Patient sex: M
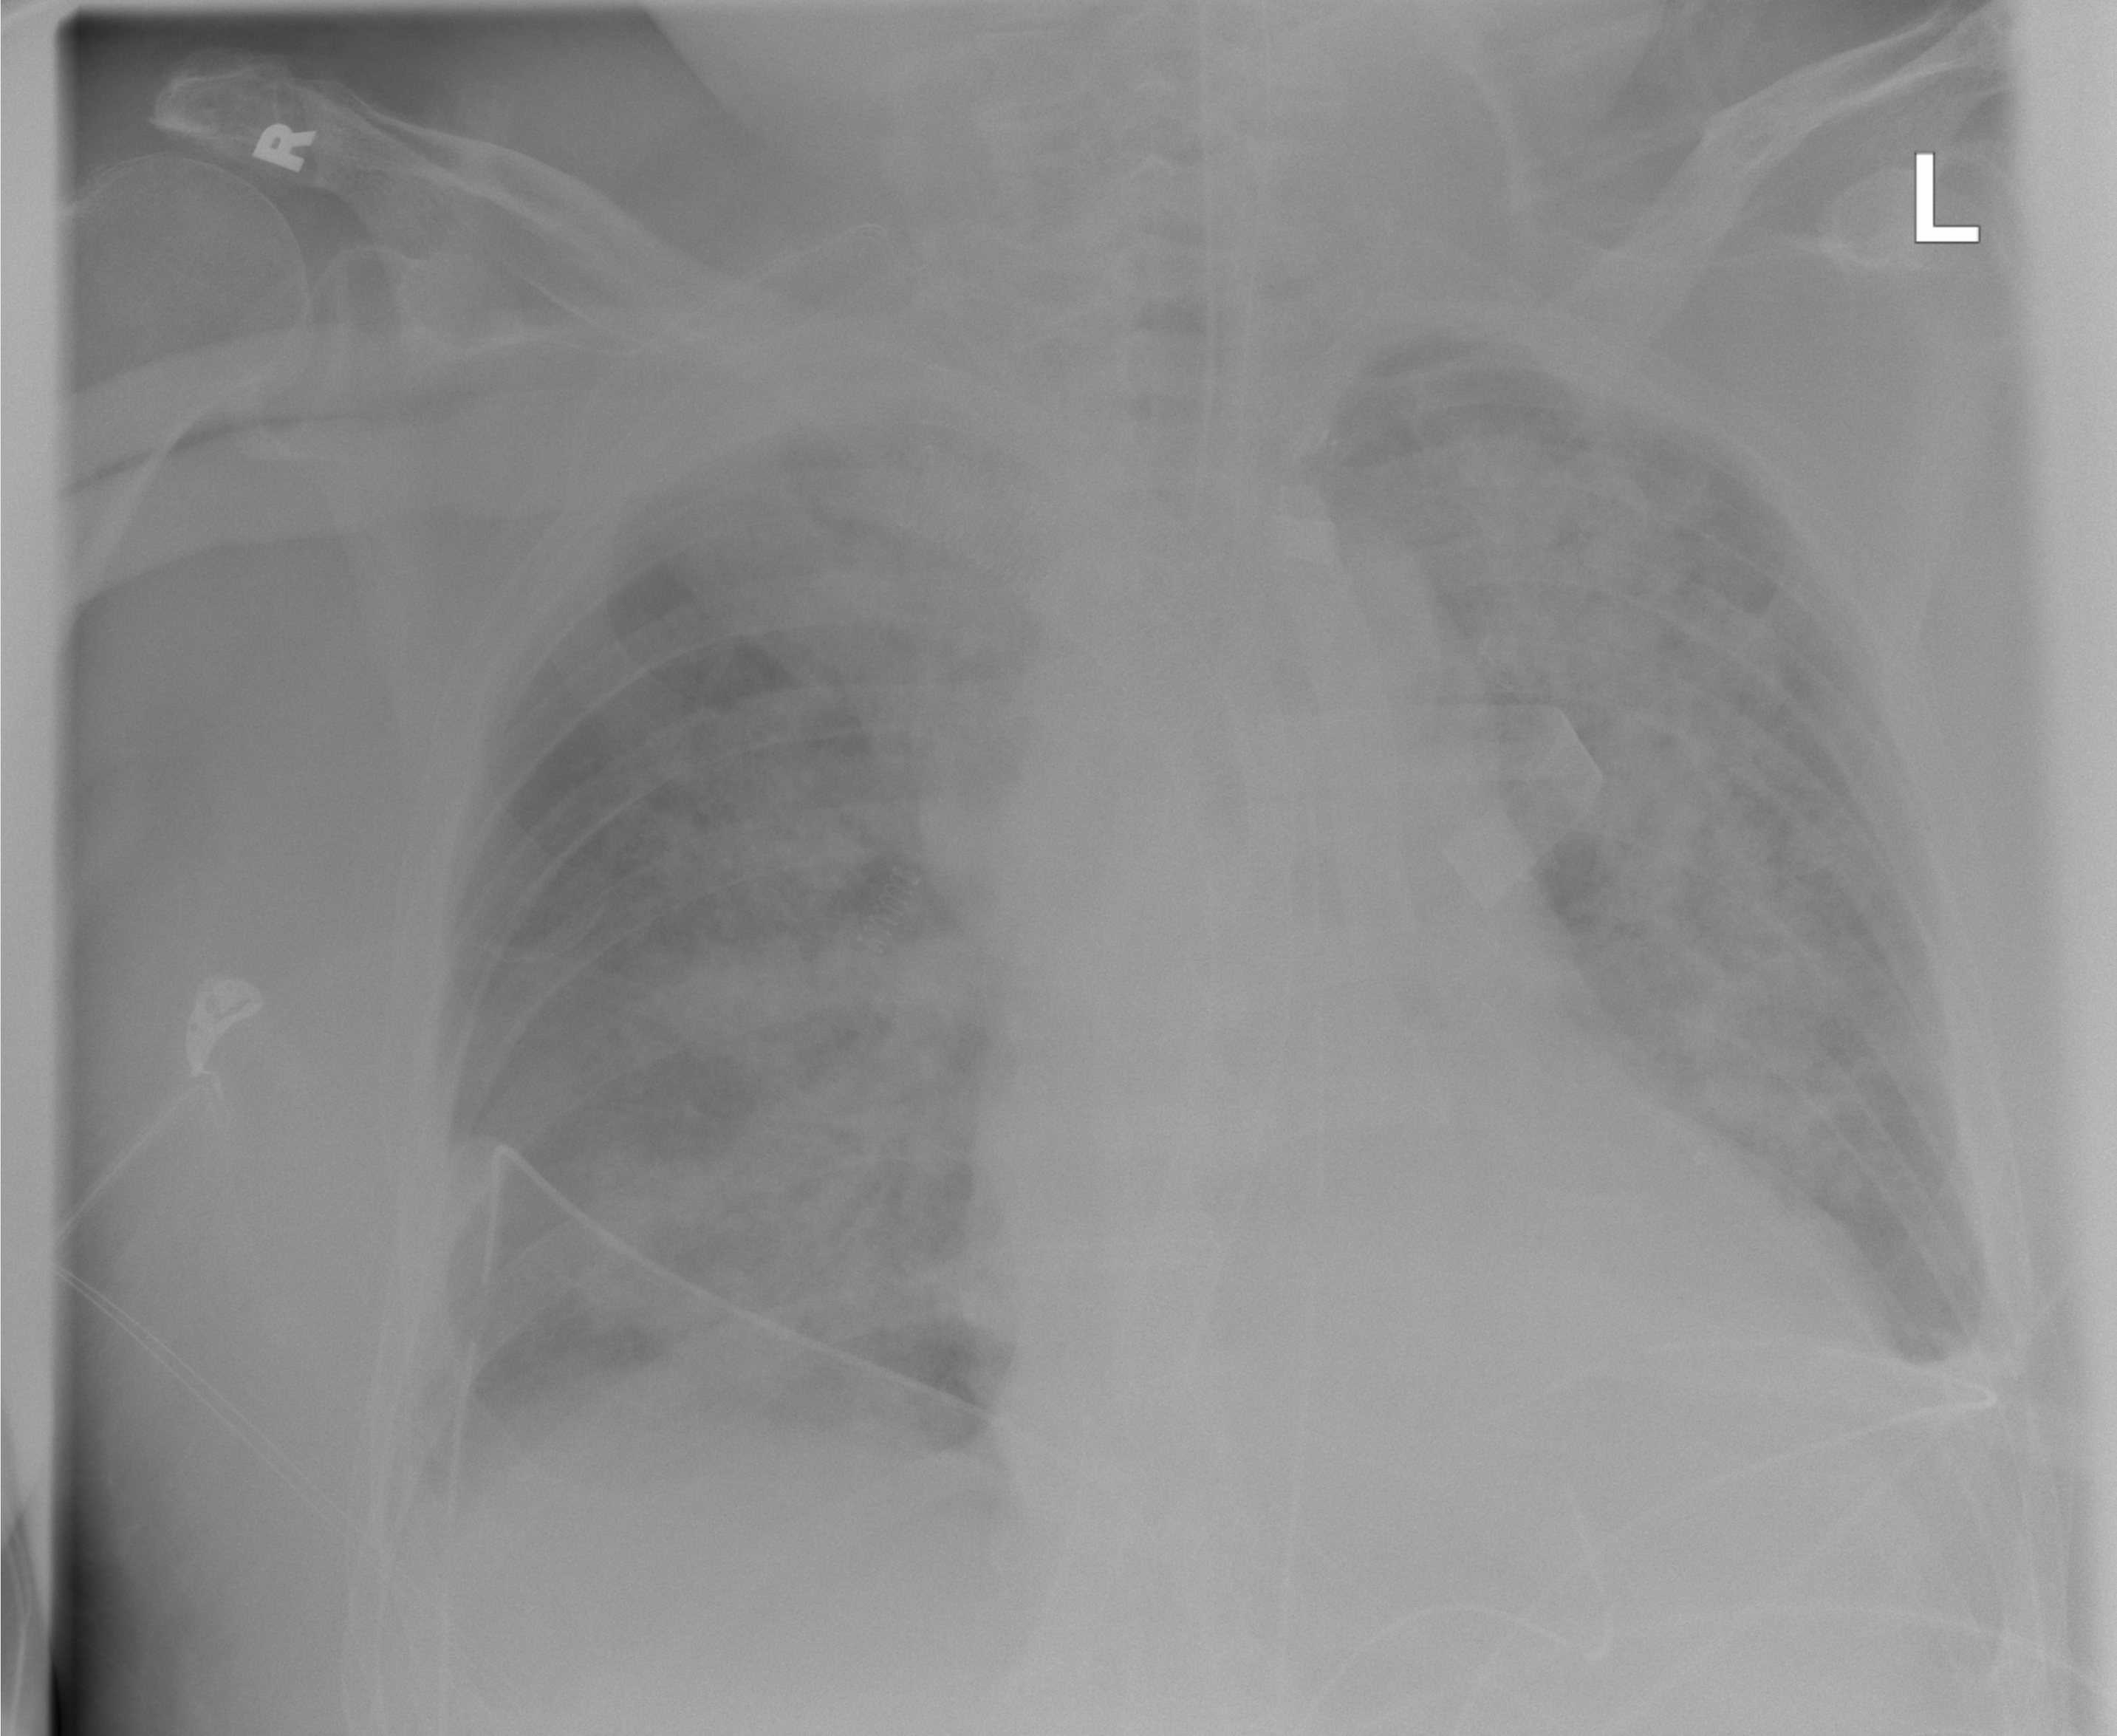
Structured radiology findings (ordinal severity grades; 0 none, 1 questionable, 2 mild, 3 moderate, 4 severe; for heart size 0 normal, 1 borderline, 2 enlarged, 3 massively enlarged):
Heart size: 0
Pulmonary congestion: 0
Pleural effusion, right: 0
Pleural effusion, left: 0
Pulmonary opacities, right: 3
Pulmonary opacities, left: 3
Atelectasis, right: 3
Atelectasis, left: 3